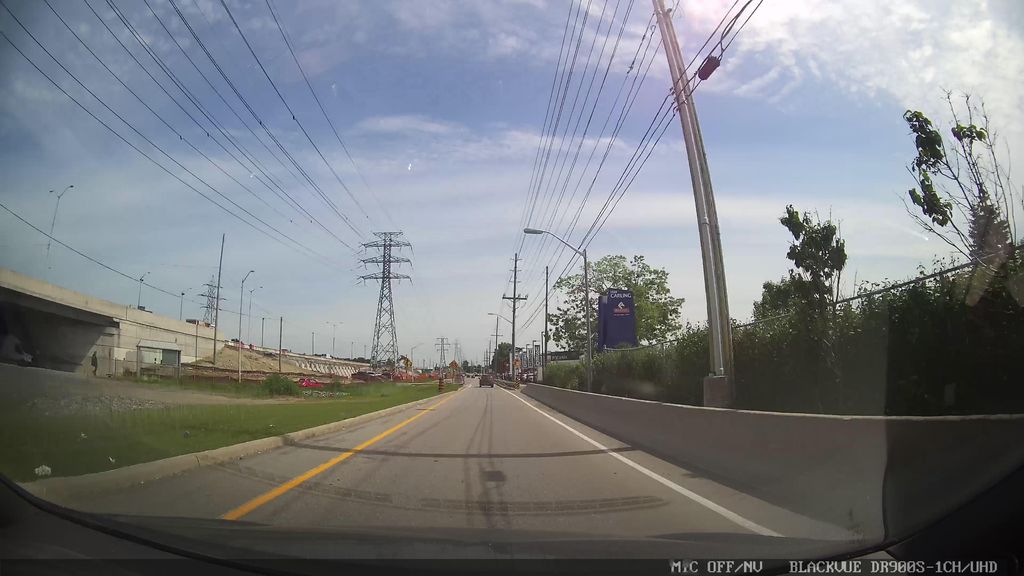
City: ottawa-gatineau